Brain MRI, t2w sequence, axial 2D slice.
Patient: age 50, sex M, weight 95 kg, height 1.95 m
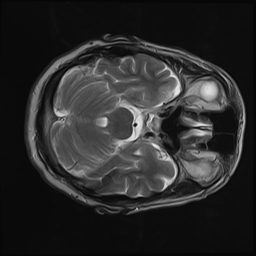